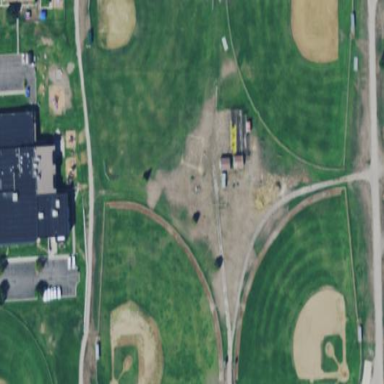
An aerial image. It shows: Baseball pitch for leisure land activities.